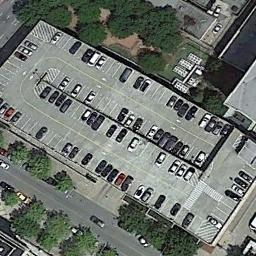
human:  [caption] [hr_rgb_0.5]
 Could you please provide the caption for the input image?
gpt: There is a white building by the parking lot .

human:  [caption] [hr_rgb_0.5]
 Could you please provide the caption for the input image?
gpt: The parking lot has some parked cars but some parking spaces are still empty .

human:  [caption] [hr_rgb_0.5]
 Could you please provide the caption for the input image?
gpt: Many cars are in the parking lot .

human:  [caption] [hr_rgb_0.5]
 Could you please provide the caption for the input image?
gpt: The parking lot is full of cars next to some buildings and trees .

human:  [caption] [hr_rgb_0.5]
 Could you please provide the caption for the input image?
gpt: There are some green trees beside the parking lot .